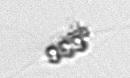
Label: Chaetoceros